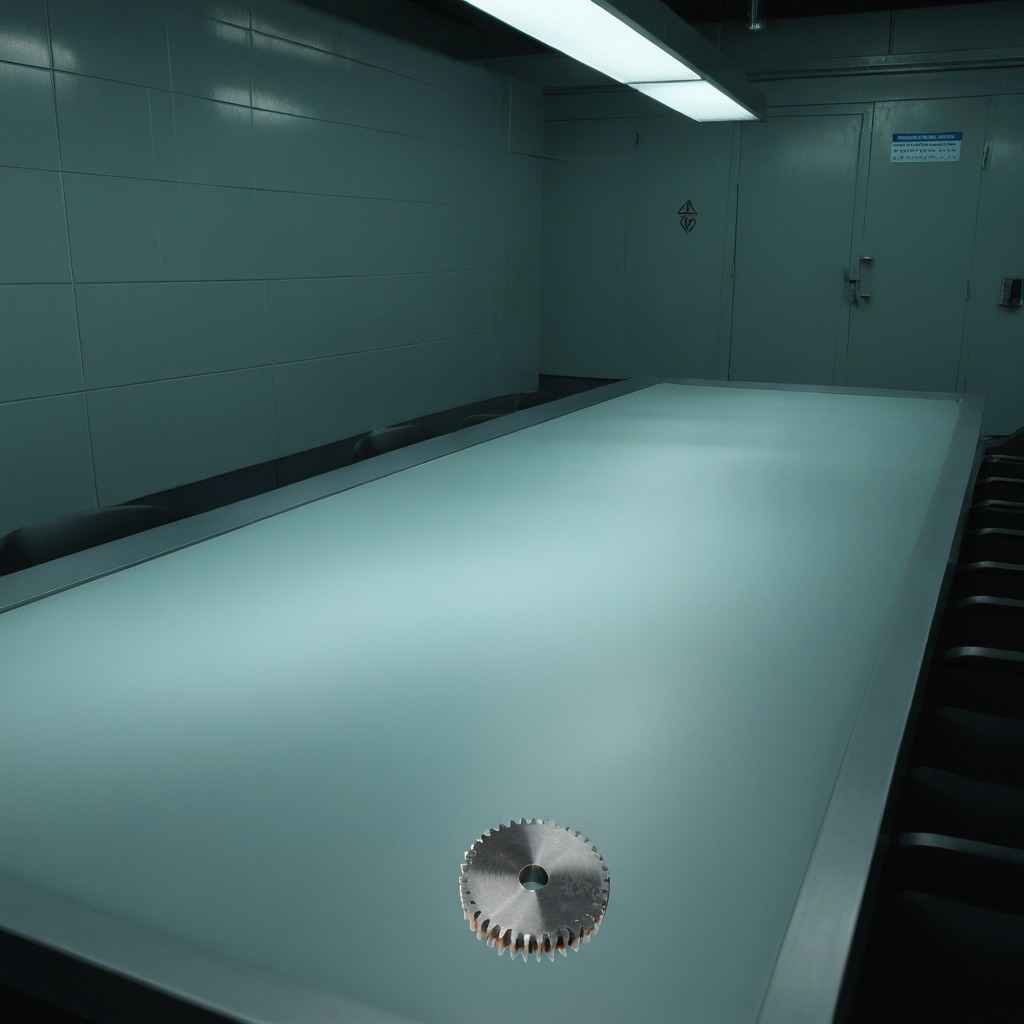
A steel gear with teeth is lying on the clean empty table in a railway signal maintenance room.